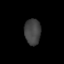
Tissue: lung
Cell type: Epithelial cells
Senescence score: 0.2118
Nuclear area (px): 408
Mean DAPI intensity: 66.855